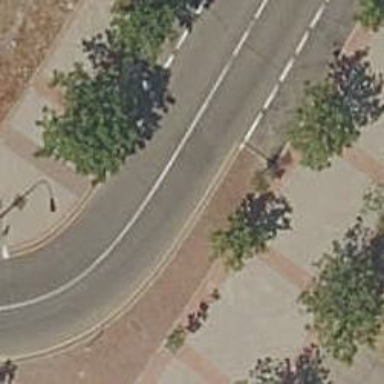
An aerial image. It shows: Service road.